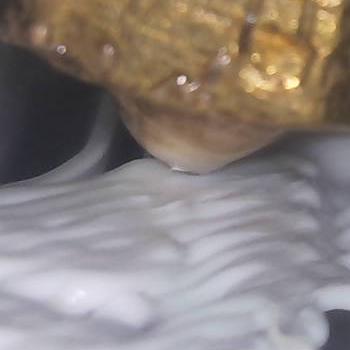
Flow rate: 224%